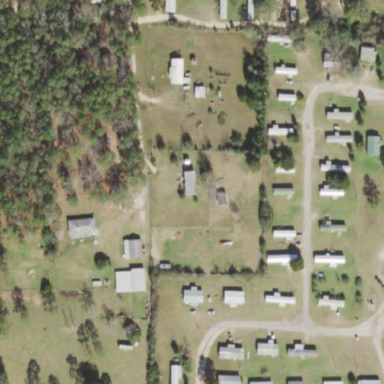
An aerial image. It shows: Residential area designated as trailer park.